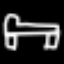
Label: bed